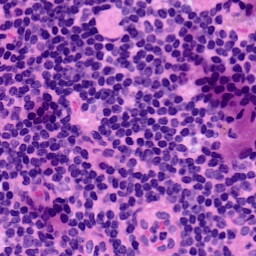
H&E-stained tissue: LymphNode